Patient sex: F
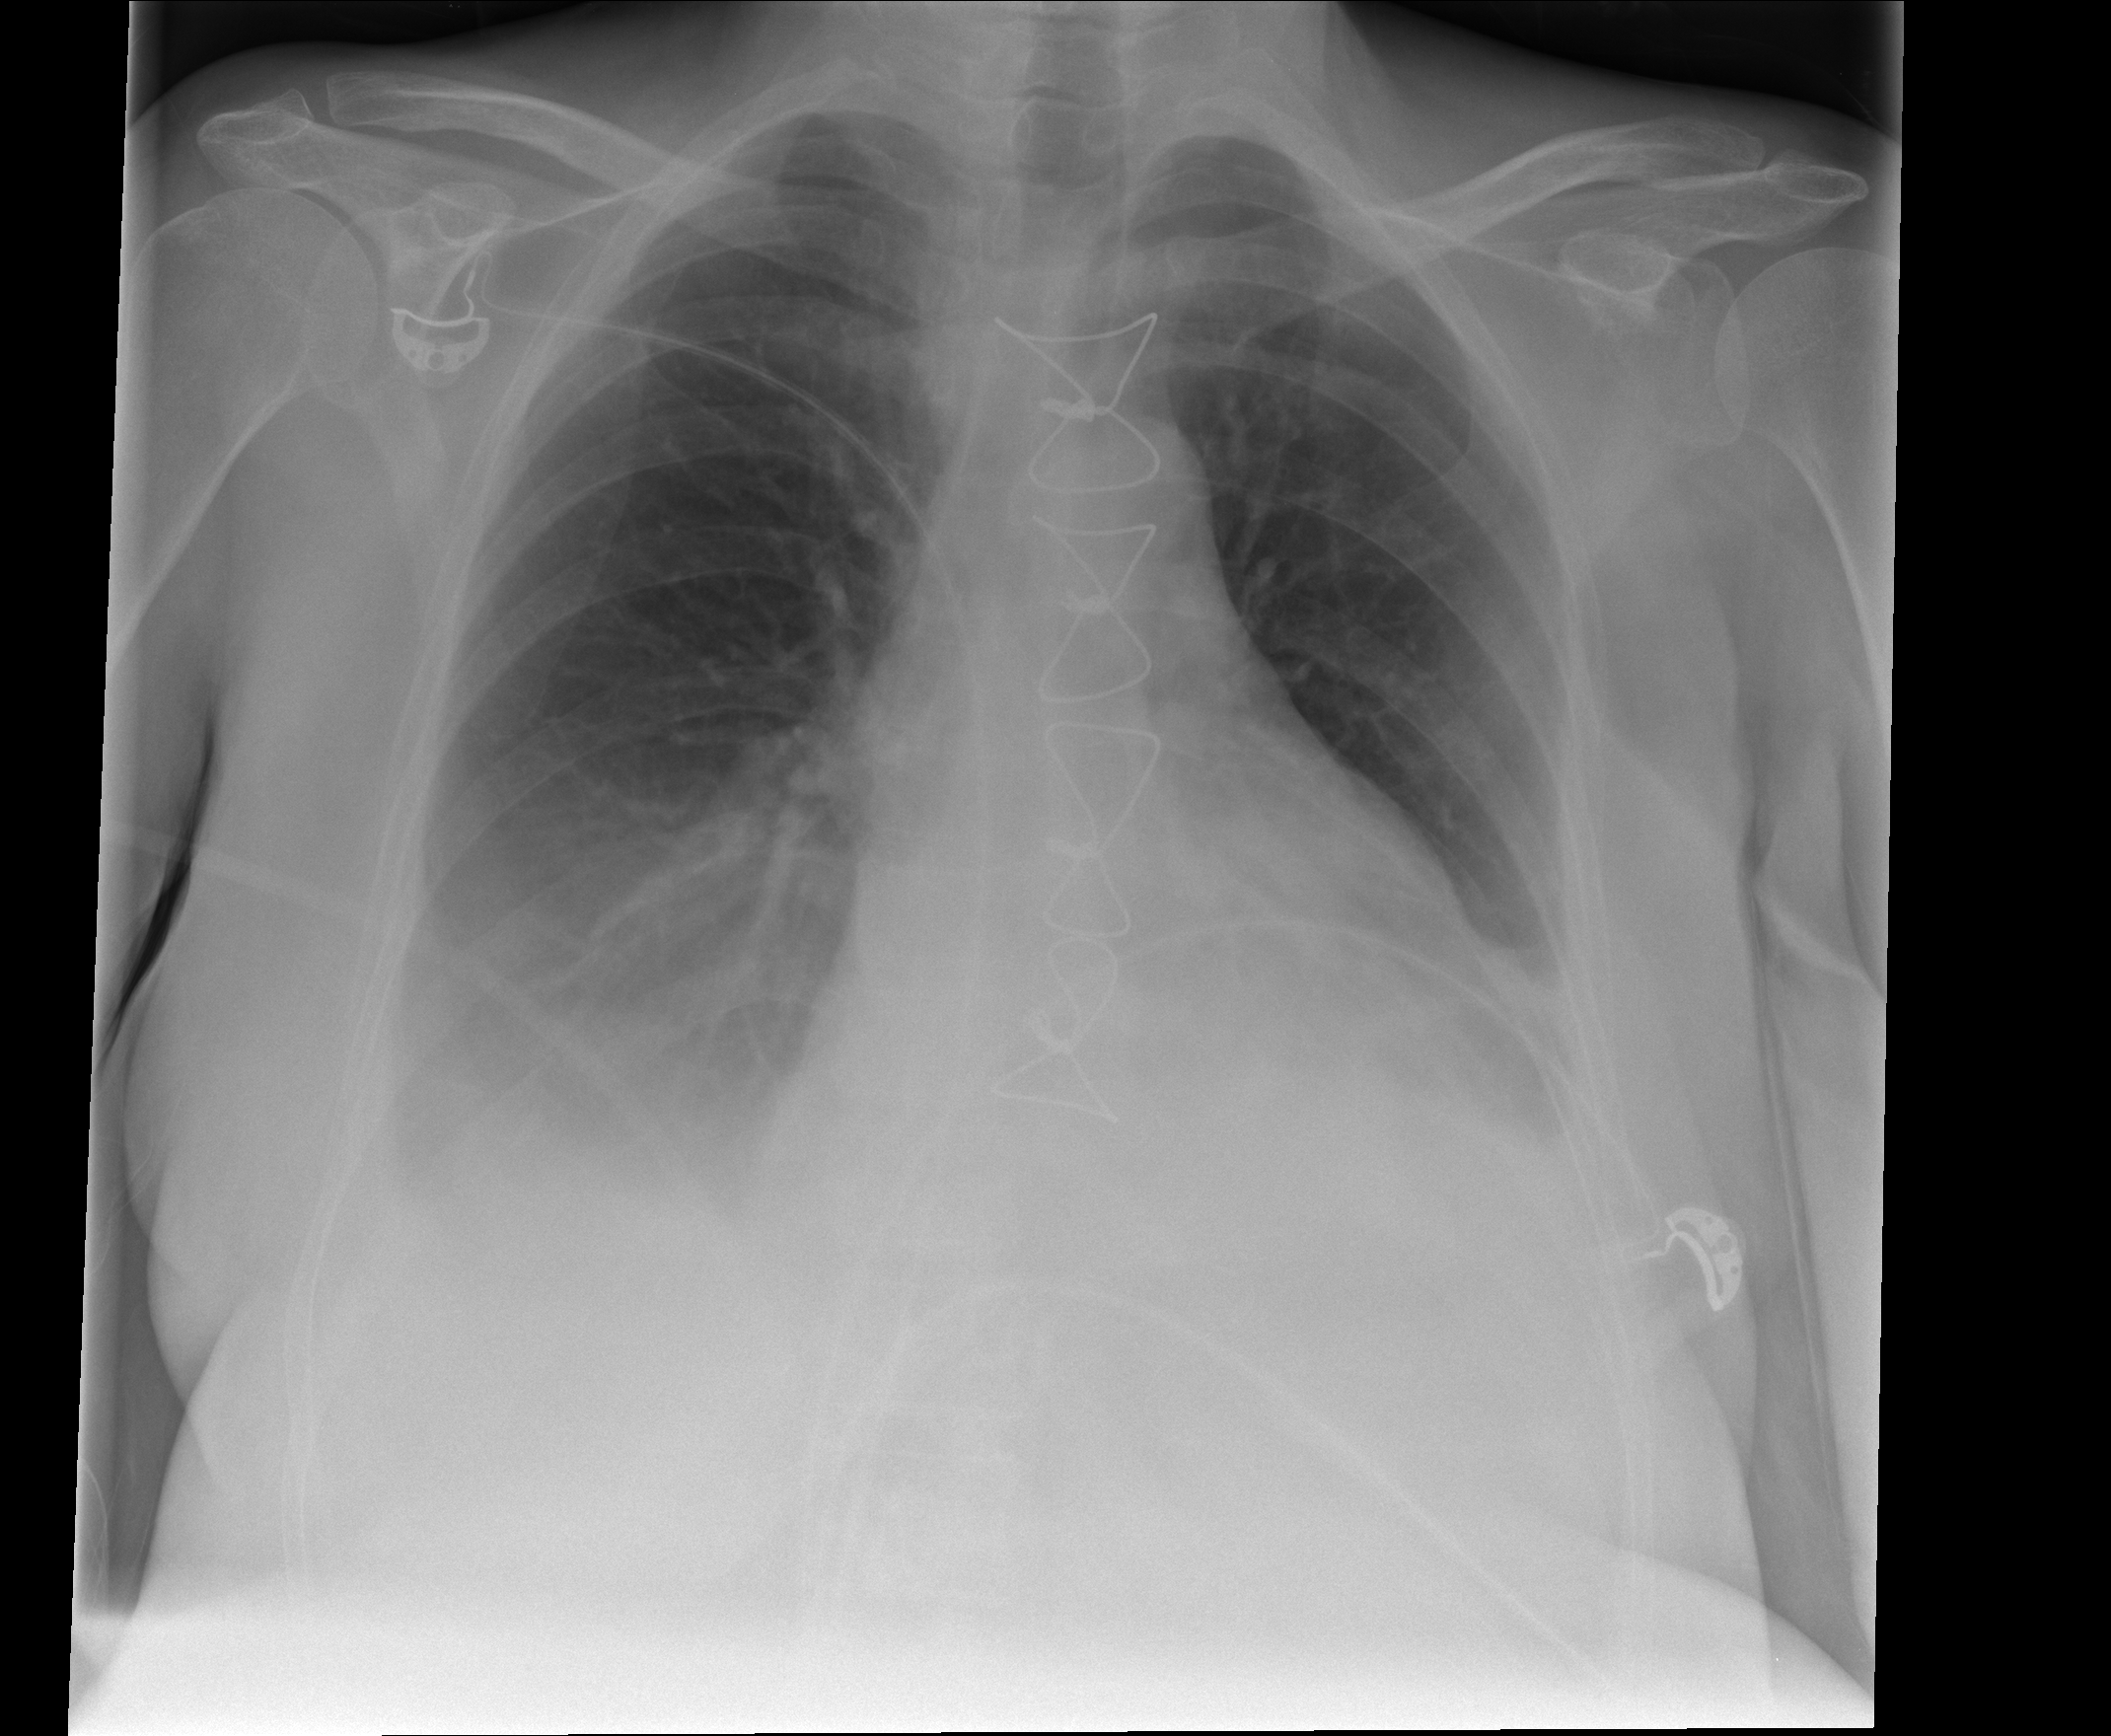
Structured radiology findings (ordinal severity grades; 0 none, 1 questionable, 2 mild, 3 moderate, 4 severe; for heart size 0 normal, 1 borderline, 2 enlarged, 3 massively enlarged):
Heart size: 2
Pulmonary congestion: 0
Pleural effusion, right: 2
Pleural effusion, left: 2
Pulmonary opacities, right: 0
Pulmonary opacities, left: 0
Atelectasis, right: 2
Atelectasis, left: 2